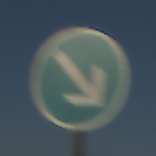
Verkehrszeichen: VorgeschriebeneVorbeifahrtRechts
Umgebung: Outdoor, Nature
Tageszeit: MorningAfternoon
Wetter: Clear
Licht: Natural
Jahreszeit: Autumn
Kontrast: HighContrast